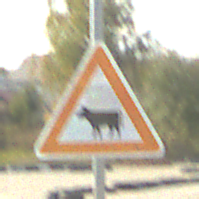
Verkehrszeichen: ViehtriebRechts
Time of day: MorningAfternoon
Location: Outdoor (RoadRail)
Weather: PartlyCloudy
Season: NotSpecified
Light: Natural